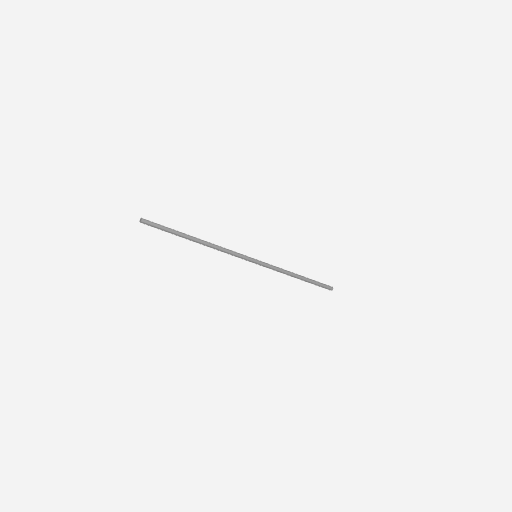
Part: Shaft12ROD624